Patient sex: F
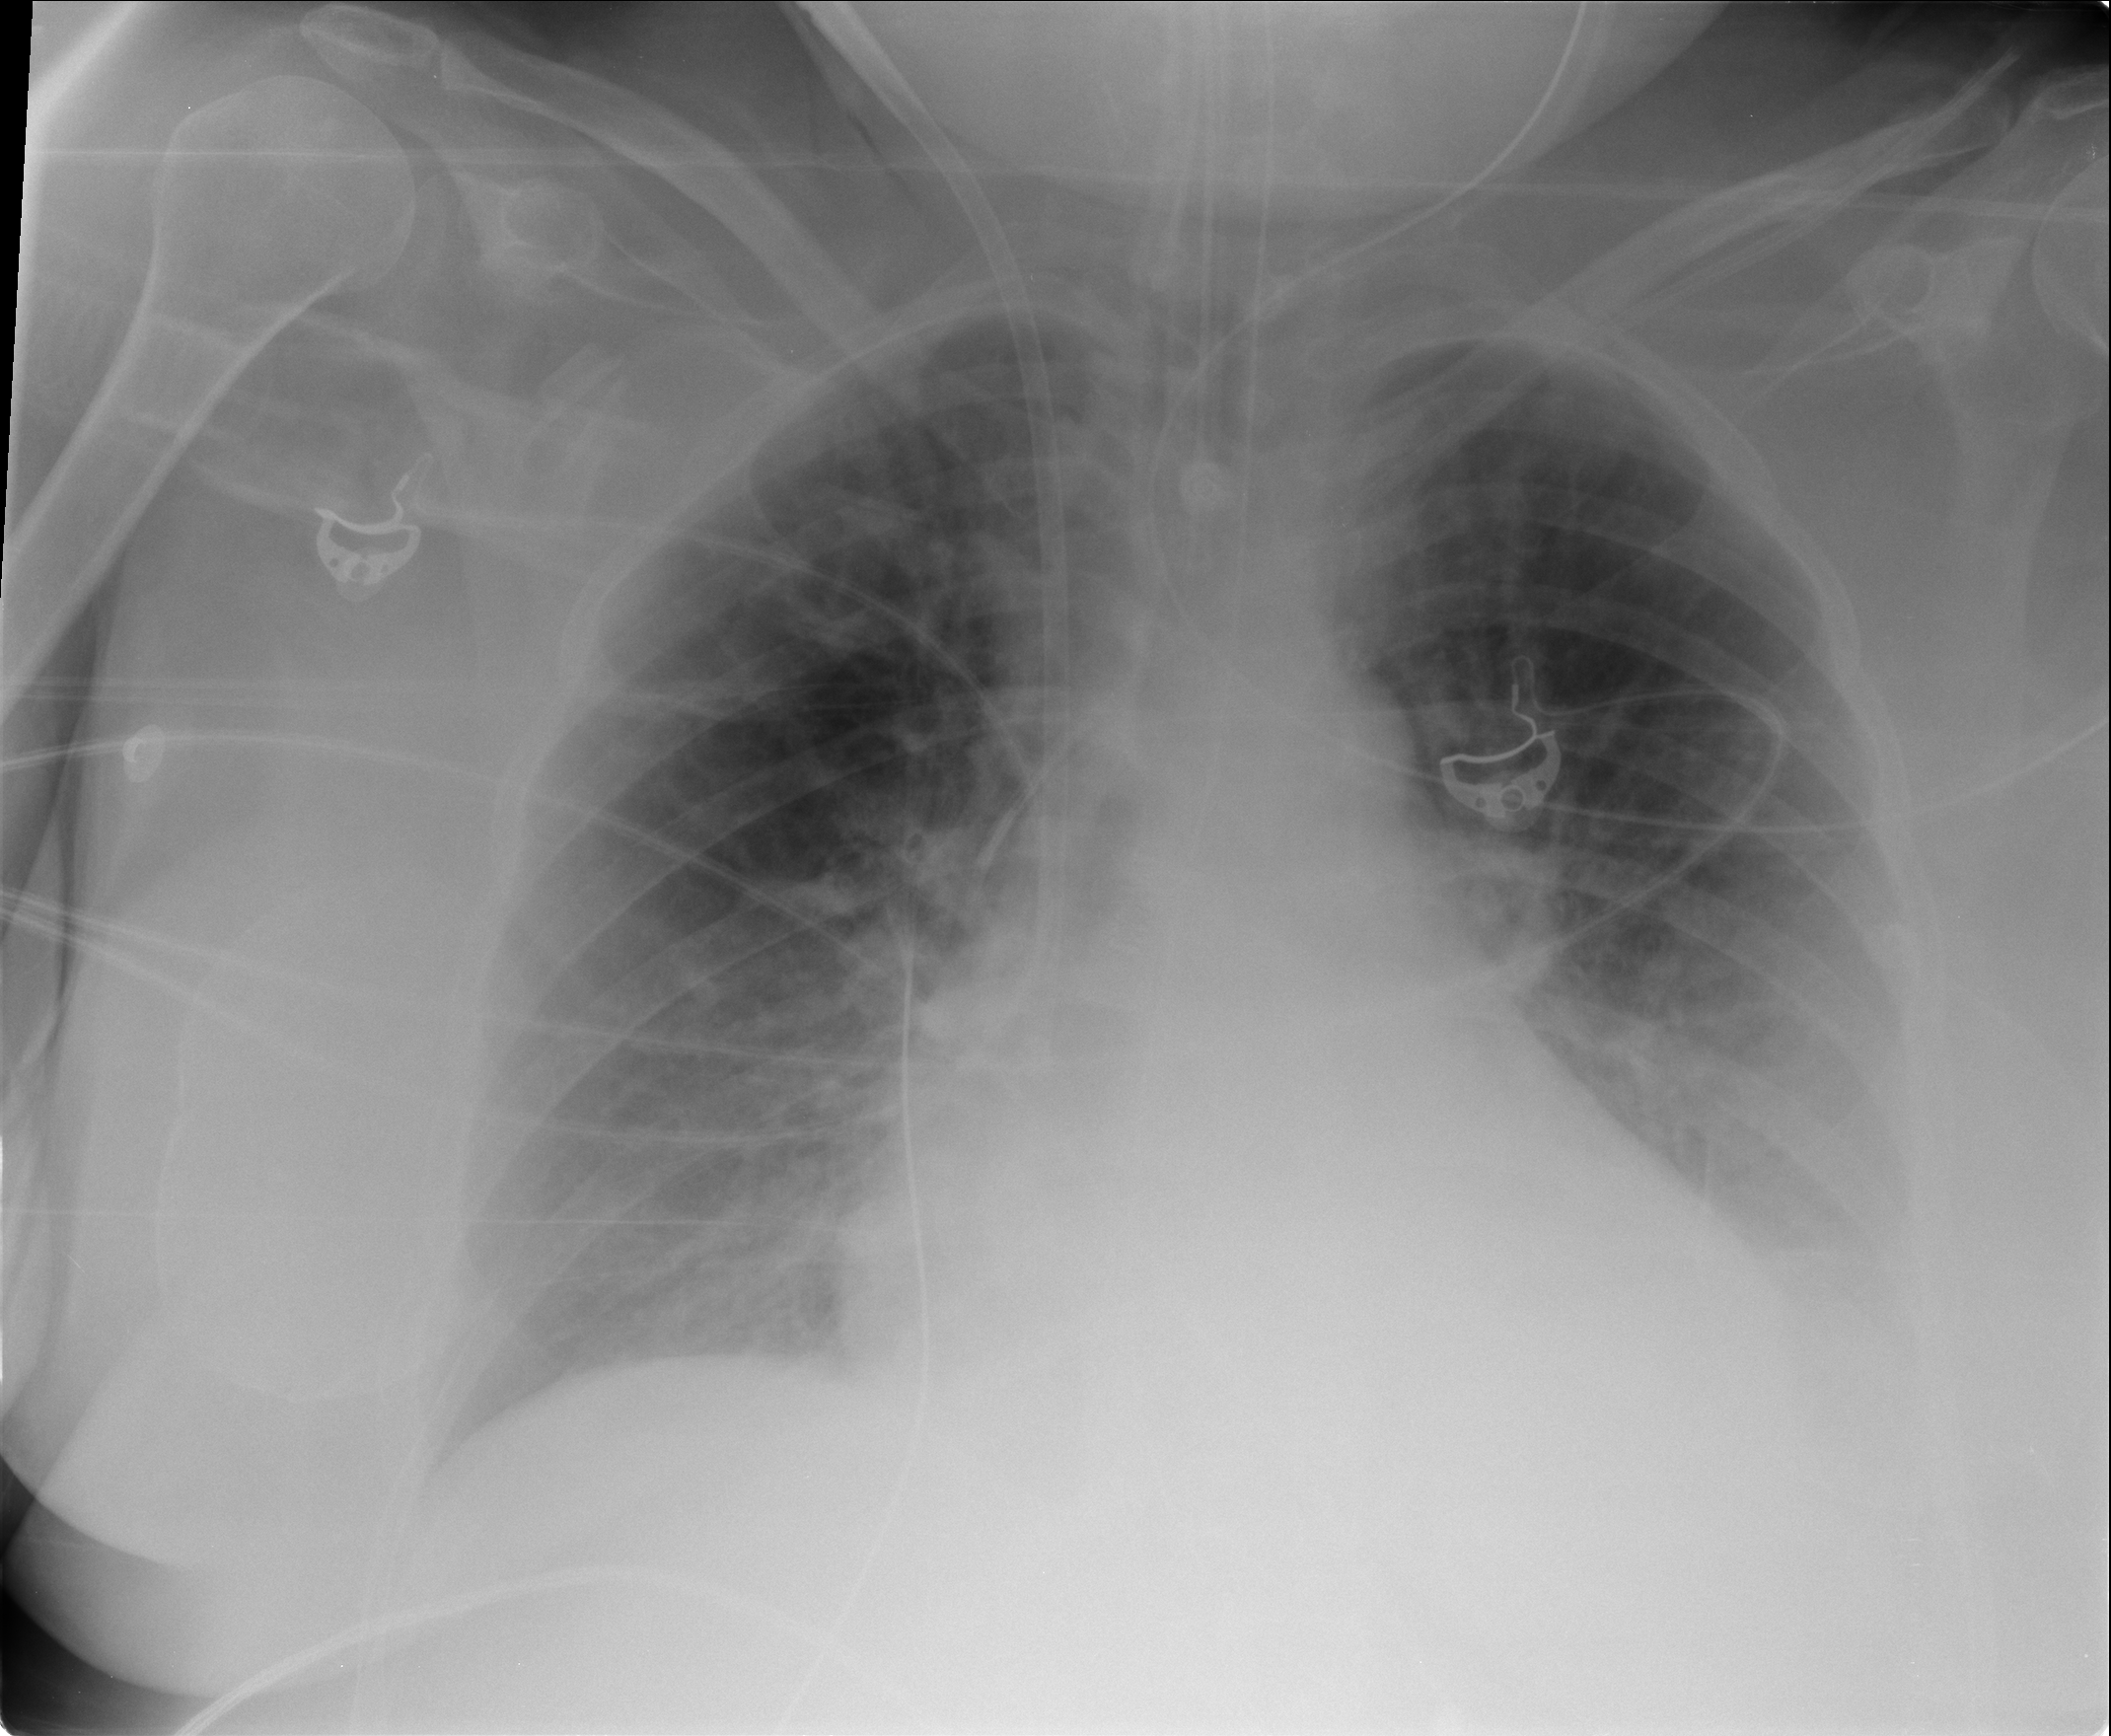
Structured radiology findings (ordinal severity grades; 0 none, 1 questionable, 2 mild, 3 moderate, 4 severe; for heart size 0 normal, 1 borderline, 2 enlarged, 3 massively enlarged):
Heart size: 2
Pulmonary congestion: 2
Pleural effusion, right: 0
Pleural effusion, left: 2
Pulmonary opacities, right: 0
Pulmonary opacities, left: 0
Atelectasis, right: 0
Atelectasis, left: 2